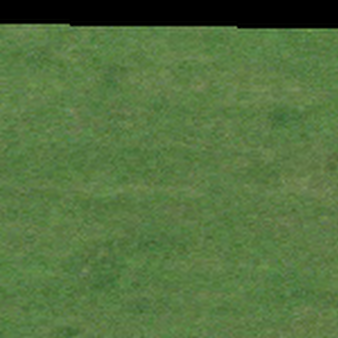
Label: other